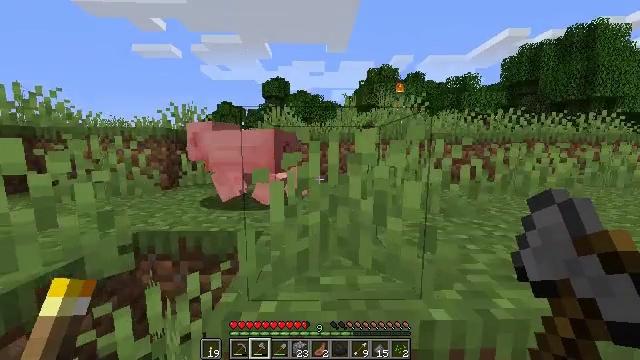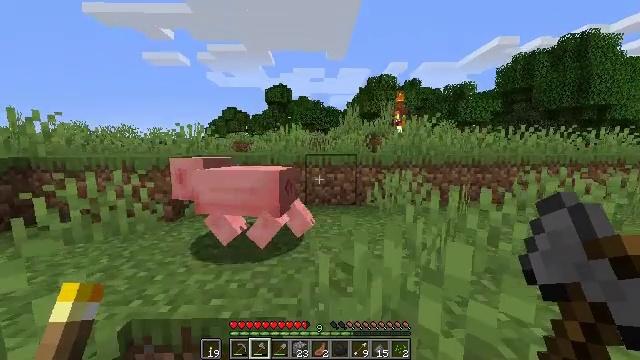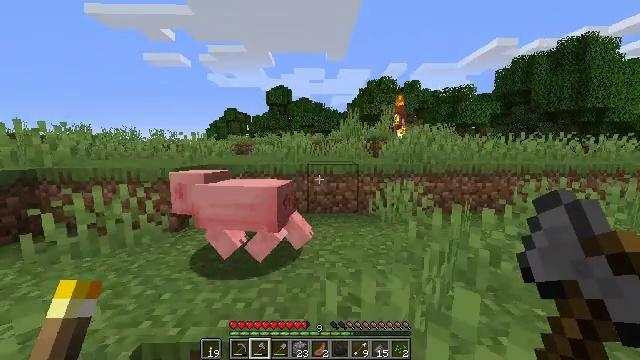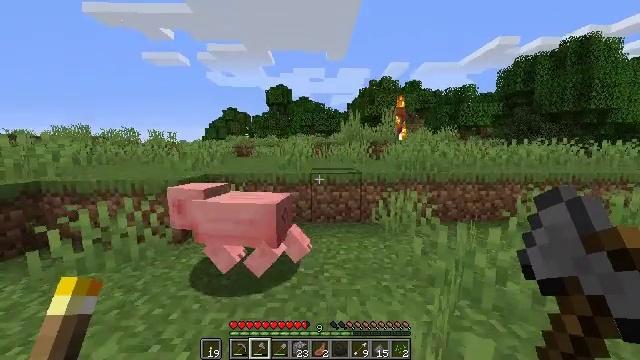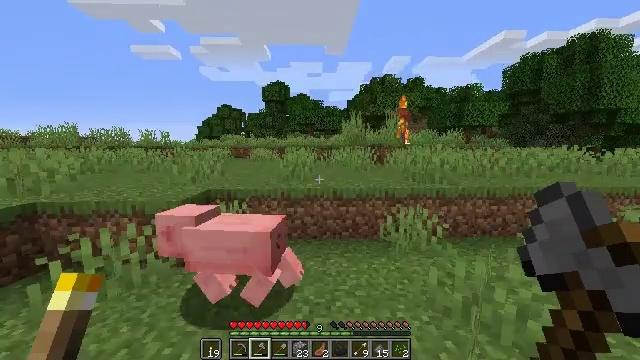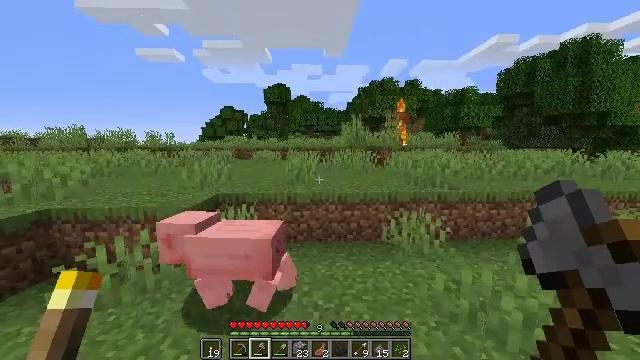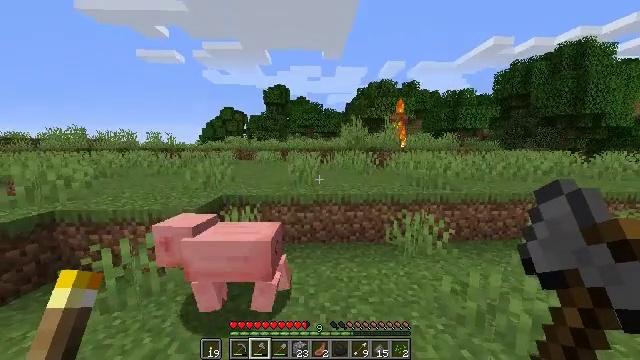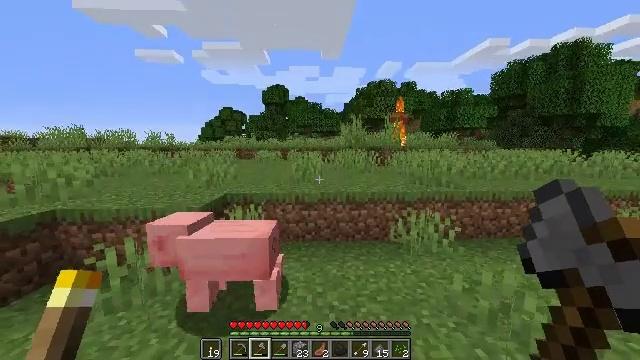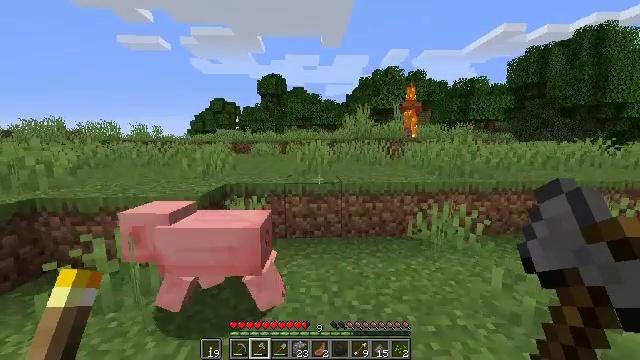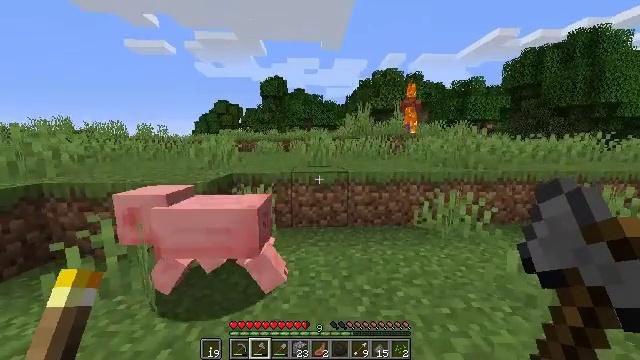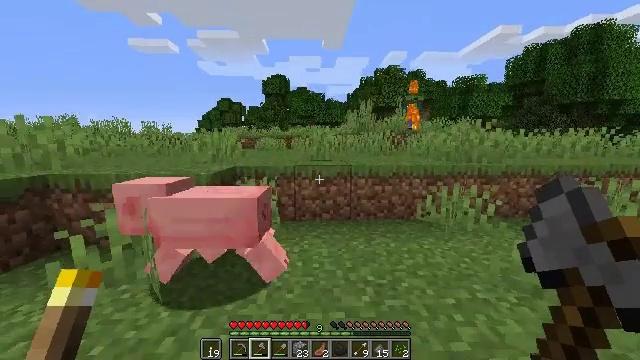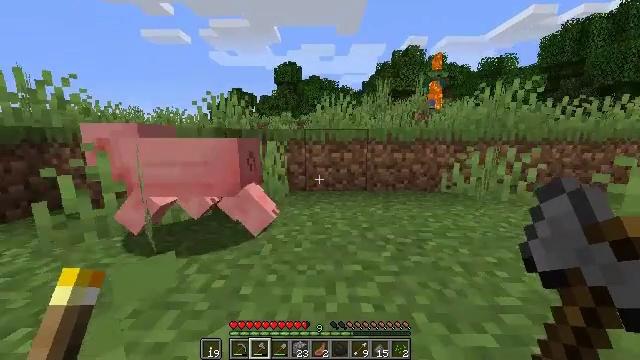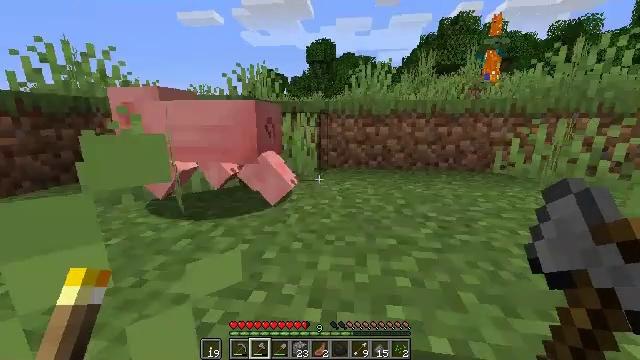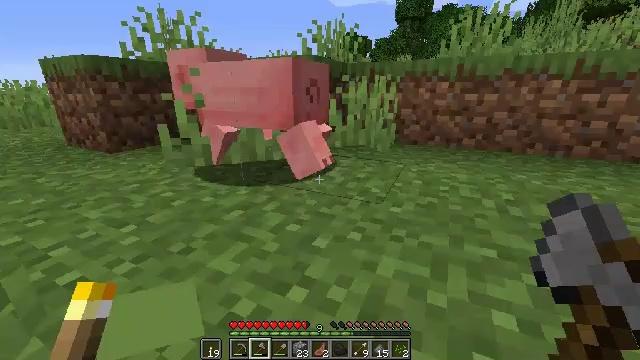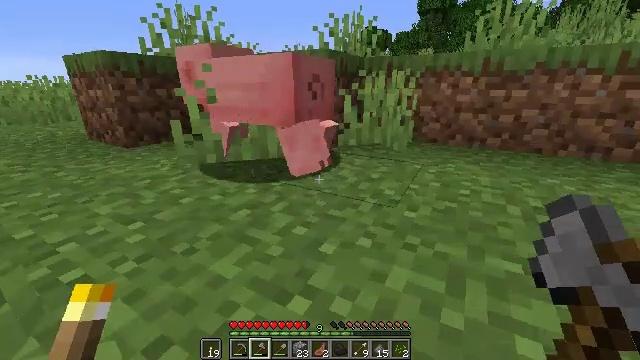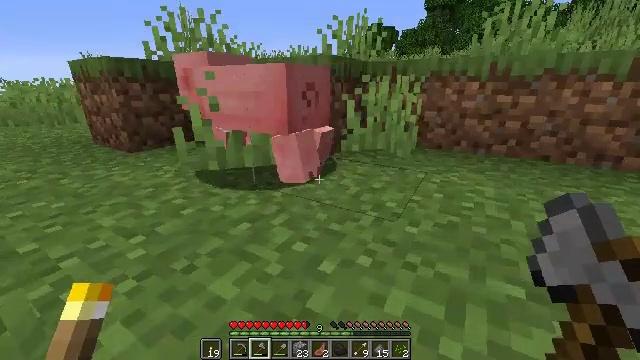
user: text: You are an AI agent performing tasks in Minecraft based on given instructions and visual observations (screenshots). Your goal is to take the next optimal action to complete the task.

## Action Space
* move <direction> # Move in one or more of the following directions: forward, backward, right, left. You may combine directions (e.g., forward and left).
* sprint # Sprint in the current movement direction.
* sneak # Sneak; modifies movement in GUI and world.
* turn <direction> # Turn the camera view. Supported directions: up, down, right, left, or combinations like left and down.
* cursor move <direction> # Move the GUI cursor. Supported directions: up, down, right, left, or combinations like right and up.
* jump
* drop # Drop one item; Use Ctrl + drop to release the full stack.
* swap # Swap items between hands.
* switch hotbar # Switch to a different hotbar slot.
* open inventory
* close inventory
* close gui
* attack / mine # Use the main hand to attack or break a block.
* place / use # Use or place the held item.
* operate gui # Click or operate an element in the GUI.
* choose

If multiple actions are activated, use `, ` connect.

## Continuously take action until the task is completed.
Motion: motion action
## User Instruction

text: Kill the pig.
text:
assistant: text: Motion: move forward and move left, sprint, jump
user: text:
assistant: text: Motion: move forward and move left, sprint, jump
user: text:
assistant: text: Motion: move forward and move left, sprint, jump
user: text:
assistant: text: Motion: move forward and move left, sprint, jump
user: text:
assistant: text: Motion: move forward and move left, sprint
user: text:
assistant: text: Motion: move forward and move left, sprint
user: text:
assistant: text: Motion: move forward and move left, sprint
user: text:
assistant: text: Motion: move forward and move left, sprint
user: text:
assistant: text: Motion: move forward and move left, sprint
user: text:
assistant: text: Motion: move forward and move left, sprint
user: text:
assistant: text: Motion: move forward and move left, sprint, turn left and down
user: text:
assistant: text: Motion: move forward and move left, sprint, turn left and down
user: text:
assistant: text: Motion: move forward and move left, sprint, turn left and down
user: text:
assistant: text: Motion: move forward and move left, sprint, turn left
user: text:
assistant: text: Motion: move forward and move left, sprint, turn left, jump
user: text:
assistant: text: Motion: move forward and move left, sprint, jump
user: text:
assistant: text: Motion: move forward and move left, sprint, jump
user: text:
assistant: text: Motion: move forward and move left, sprint, turn down, jump
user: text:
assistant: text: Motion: move forward and move left, sprint, turn down
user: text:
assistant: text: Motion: move forward and move left, sprint
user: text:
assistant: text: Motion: move forward and move left, sprint, turn left and down
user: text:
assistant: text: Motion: move forward and move left, sprint, turn left
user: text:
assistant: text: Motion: move forward and move left, sprint, turn left
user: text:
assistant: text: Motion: move forward and move left, sprint
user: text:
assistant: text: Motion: move forward and move left, sprint, turn up
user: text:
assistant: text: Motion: move forward and move left, sprint, turn right
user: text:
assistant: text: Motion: move forward and move left, sprint, turn right
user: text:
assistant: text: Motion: move forward and move left, sprint, turn right
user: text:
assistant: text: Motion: move forward and move left, sprint, turn right and down
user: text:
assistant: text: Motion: move forward, sprint, turn right and down